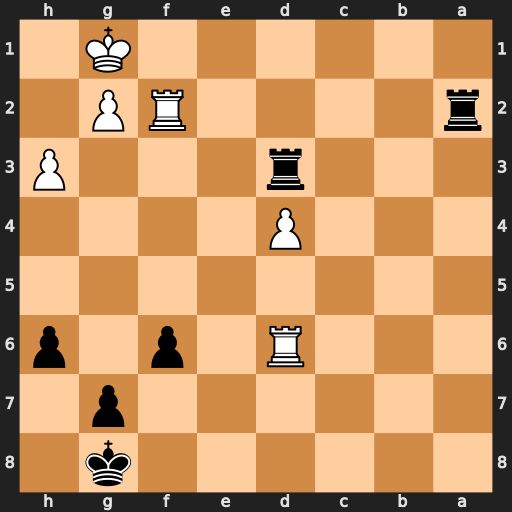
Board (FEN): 6k1/6p1/3R1p1p/8/3P4/3r3P/r4RP1/6K1
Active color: b
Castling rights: -
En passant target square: -
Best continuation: Rd1+ Rf1 Rdd2 Kh1 Rxg2